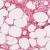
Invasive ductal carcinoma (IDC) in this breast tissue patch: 0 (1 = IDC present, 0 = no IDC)